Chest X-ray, PA view. Patient: 3 years old, sex M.
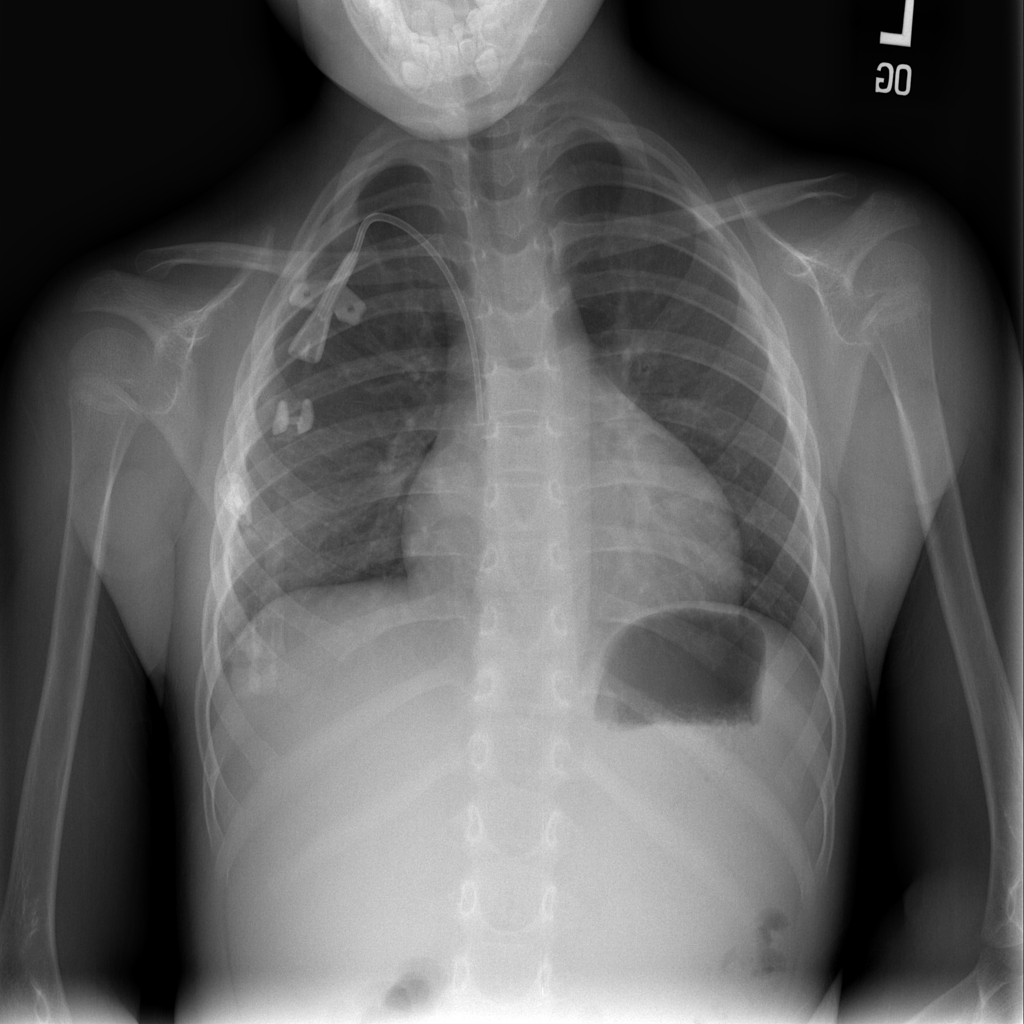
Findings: No Finding